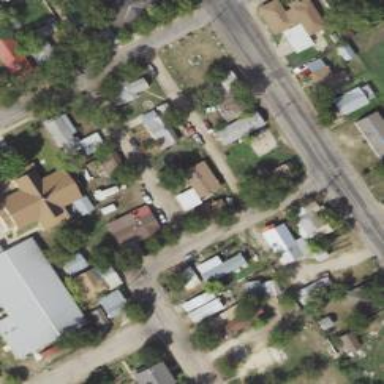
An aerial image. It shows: Alley classified as service road.